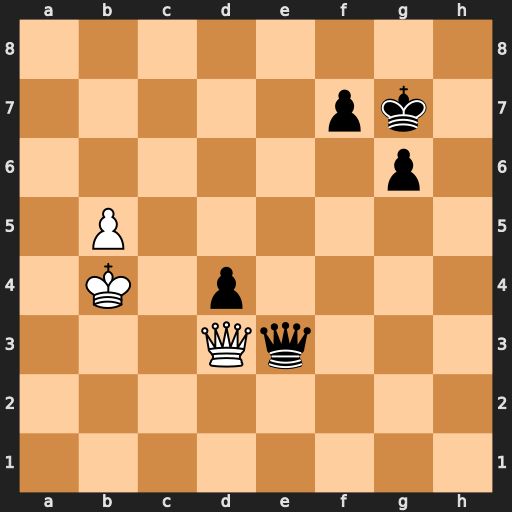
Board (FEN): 8/5pk1/6p1/1P6/1K1p4/3Qq3/8/8
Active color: w
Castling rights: -
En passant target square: -
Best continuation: Qxe3 dxe3 Kc3 e2 Kd2 e1=Q+ Kxe1